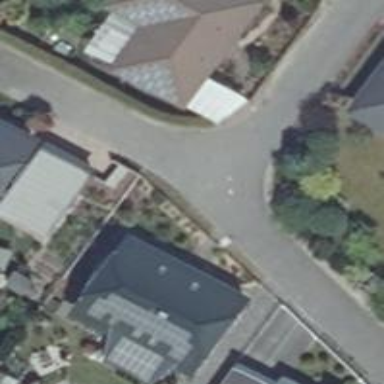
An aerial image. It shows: Asphalt road designated as living street.